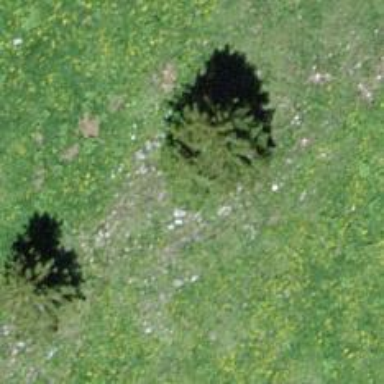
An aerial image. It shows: Needle-leaved tree in nature.